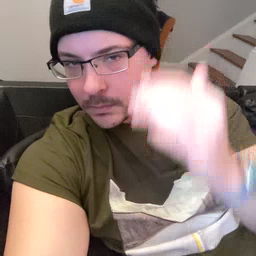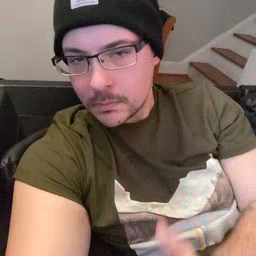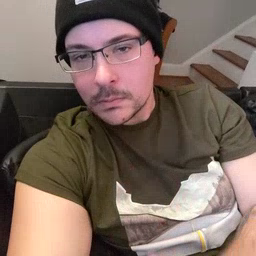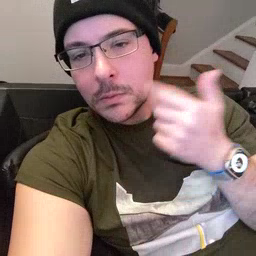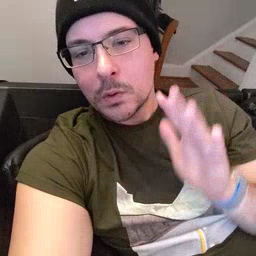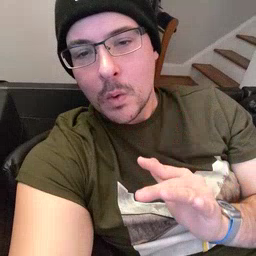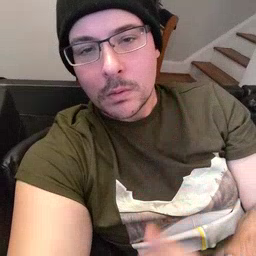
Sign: snow